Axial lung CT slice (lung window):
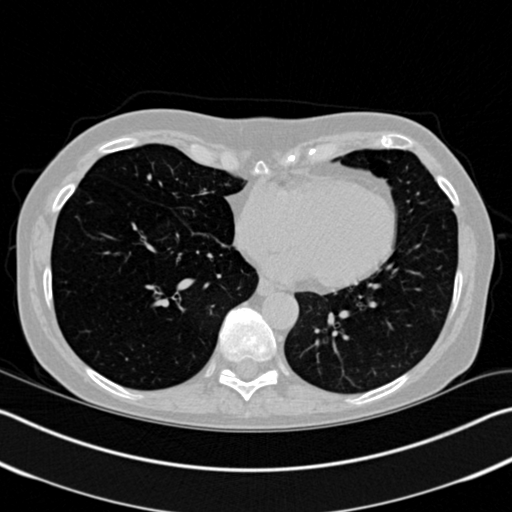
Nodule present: no